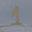
Label: 1